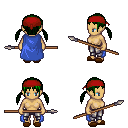
a pixel art fantasy rpg character, female body template, human, tanned skin, blue cape, metal pants, green twin-tailed hairstyle, red bandana, brown slippers, spear, four views (front, back, left, right), 2x2 character sprite sheet, small pixel art, hard edges, no anti-aliasing